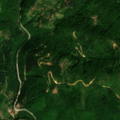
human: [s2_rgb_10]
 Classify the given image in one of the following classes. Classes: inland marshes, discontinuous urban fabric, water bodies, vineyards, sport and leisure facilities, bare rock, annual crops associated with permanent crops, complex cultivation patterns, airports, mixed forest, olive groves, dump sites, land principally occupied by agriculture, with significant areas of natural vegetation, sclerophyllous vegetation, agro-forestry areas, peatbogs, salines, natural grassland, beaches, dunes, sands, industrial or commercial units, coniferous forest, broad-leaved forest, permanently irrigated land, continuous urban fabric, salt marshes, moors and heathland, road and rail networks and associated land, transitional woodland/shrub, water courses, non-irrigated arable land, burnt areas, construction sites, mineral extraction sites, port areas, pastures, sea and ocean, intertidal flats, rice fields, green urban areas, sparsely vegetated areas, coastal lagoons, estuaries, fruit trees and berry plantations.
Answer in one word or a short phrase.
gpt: broad-leaved forest, transitional woodland/shrub